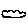
Label: cloud